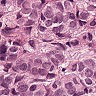
Metastatic tissue present: yes